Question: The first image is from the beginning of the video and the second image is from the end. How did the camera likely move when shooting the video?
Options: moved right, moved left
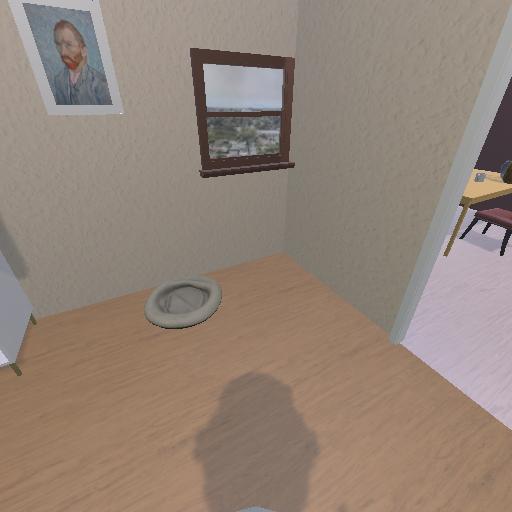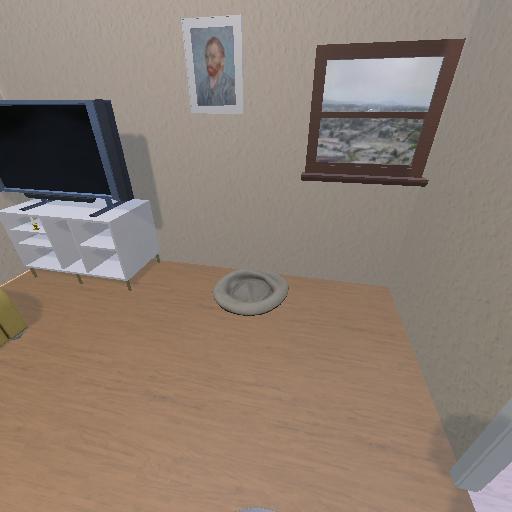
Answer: moved right